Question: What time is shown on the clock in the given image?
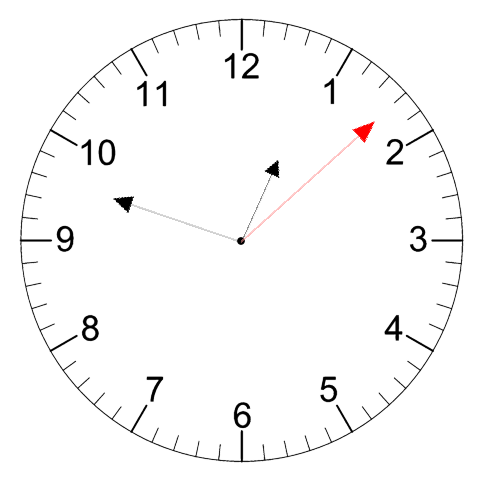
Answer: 12:48:08